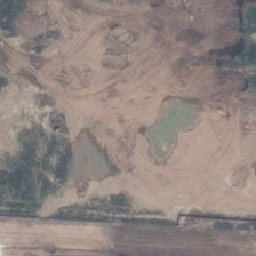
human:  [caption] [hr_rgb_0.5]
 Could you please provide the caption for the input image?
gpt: there are some inregular ponds in the tract of bareland .

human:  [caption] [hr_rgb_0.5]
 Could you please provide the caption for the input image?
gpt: two pools and several trees are located on the messy bareland .

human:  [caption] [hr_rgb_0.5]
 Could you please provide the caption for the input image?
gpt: the bareland with some trees and a pond .

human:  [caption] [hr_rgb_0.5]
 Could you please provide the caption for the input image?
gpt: some vegetated irregular shape parts are interspersed in the bareland .

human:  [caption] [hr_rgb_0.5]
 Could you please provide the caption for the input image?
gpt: several green pieces of meadows are in a piece of khaki bareland .